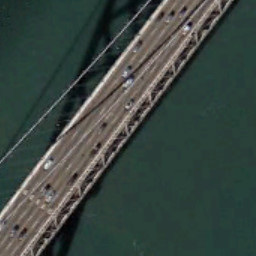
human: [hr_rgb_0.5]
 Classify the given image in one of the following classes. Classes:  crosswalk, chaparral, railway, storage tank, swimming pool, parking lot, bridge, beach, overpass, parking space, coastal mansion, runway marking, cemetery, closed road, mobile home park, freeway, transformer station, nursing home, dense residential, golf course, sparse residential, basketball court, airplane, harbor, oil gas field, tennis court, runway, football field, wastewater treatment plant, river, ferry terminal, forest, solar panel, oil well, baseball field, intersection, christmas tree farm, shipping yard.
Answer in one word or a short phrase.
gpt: bridge